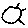
Label: sun